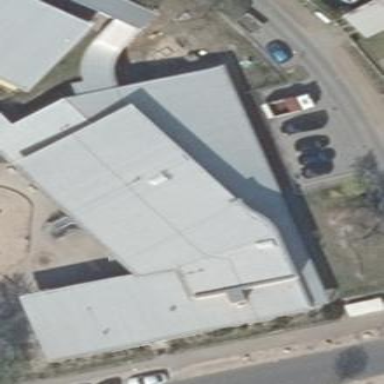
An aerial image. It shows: Close-up view of roof of building.